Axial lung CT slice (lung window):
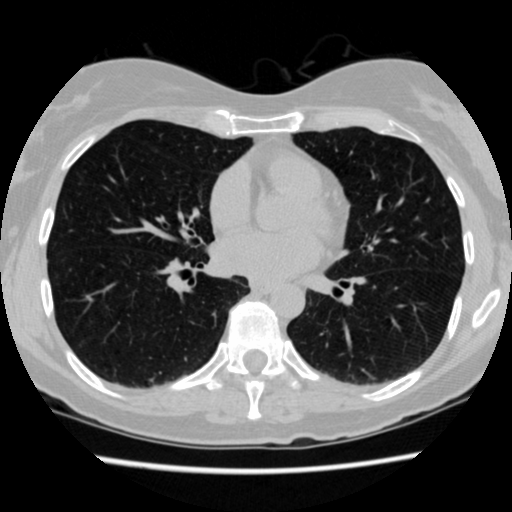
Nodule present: no